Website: apple
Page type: billing-address
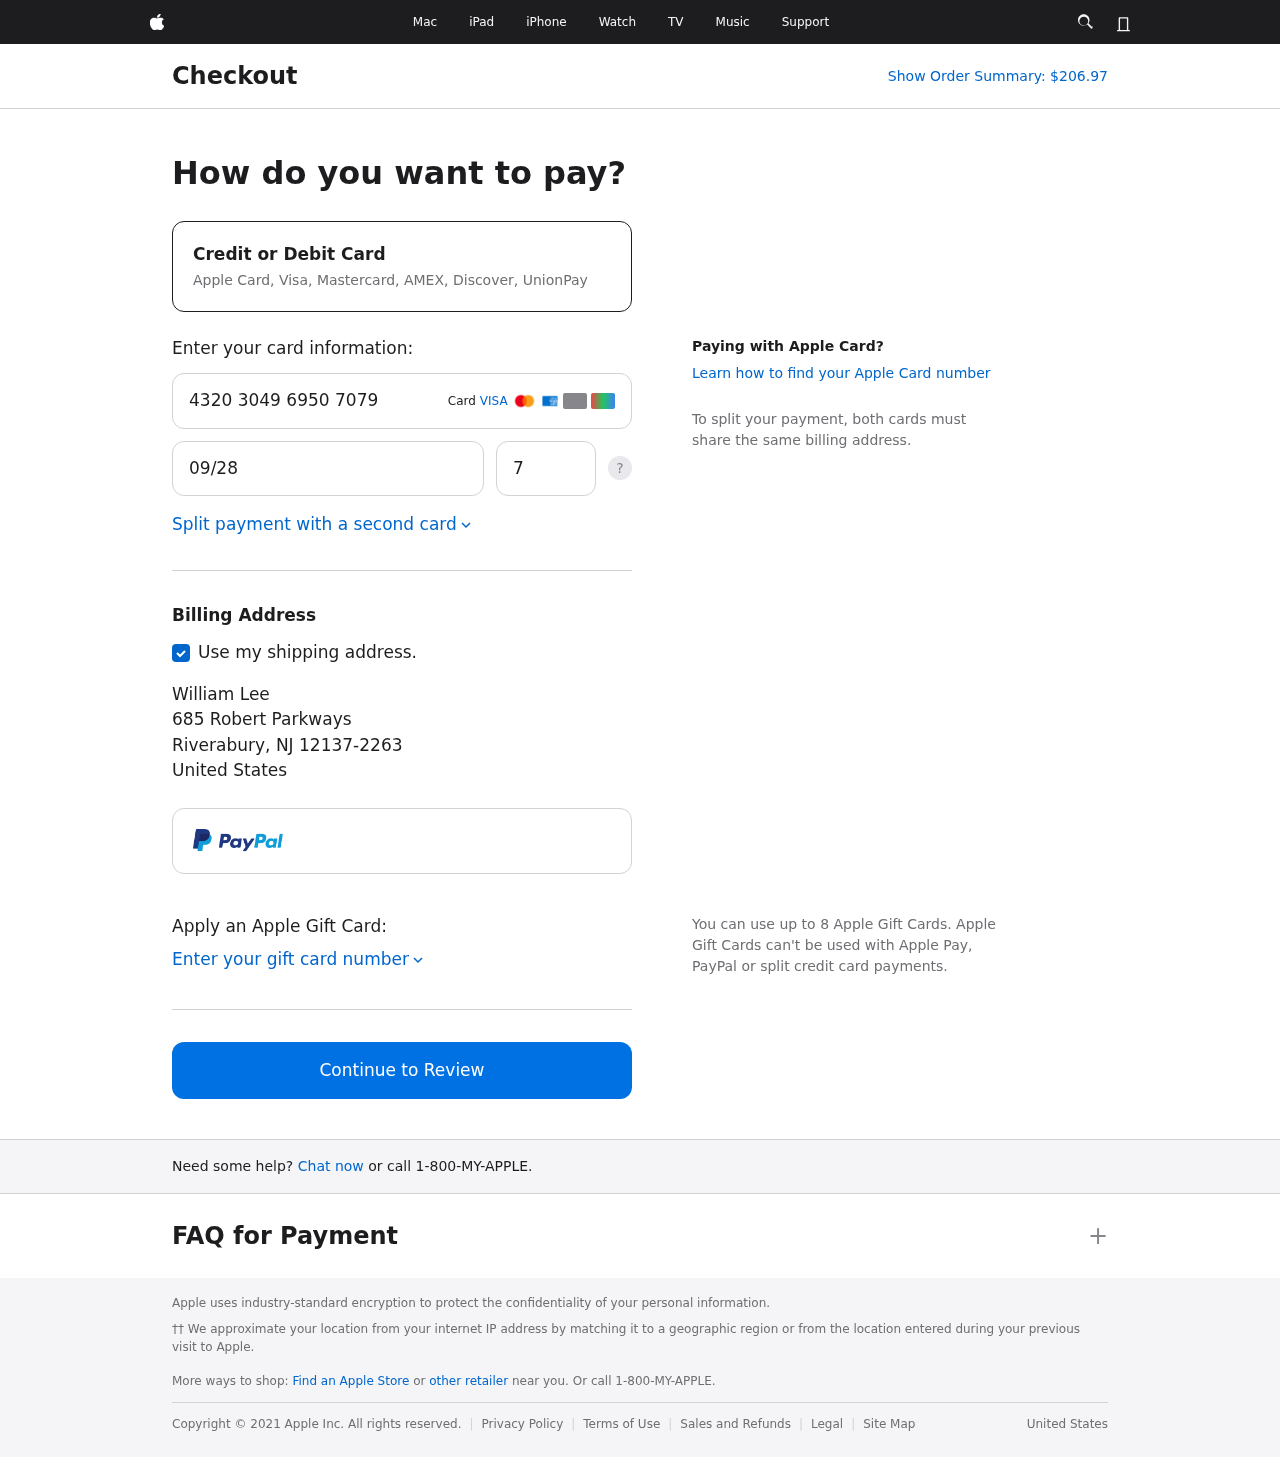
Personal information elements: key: PII_CARD_CVV
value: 714
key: PII_CARD_EXPIRY
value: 09/28
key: PII_CARD_NUMBER
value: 4320 3049 6950 7079
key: PII_CITY
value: Riverabury
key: PII_COUNTRY
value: United States
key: PII_FULLNAME
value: William Lee
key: PII_POSTCODE_FULL
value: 12137-2263
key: PII_STATE_ABBR
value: NJ
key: PII_STREET
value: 685 Robert Parkways
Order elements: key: ORDER_TOTAL
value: Show Order Summary: $206.97